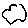
Label: cloud